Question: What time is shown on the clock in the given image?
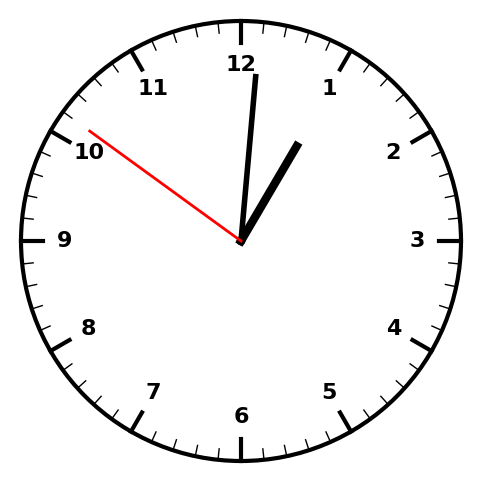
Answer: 01:00:51